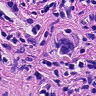
Metastatic tissue present: yes